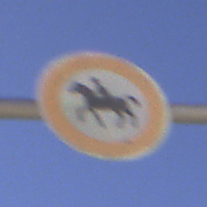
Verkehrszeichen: VerbotReiter
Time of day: Midday
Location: Outdoor (Nature)
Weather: Clear
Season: NotSpecified
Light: Natural